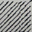
Piece: xx